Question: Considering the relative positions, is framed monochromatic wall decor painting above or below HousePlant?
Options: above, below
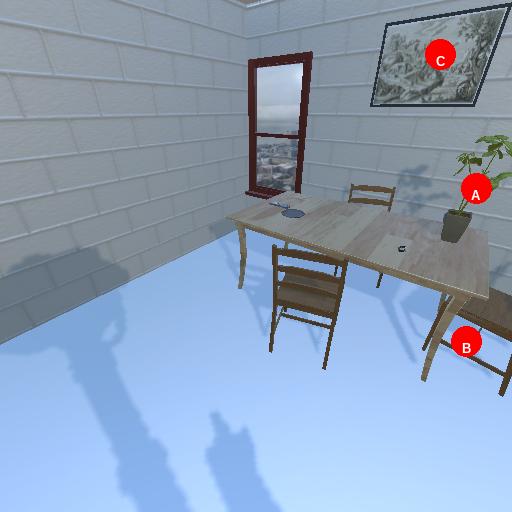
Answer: above